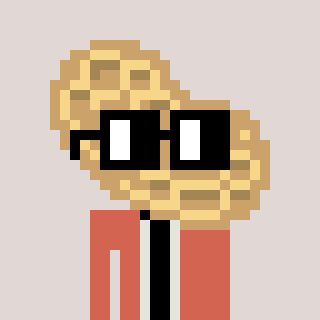
a pixel art character with square black glasses, a peanut-shaped head and a peachy-colored body on a warm background